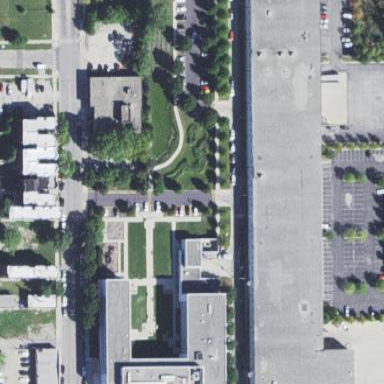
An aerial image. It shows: Building.